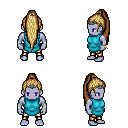
a pixel art fantasy rpg character, male body template, dark elf, purple skin, teal tunic, gold greaves, blonde extra-long topknot hairstyle, iron tiara, bracelets, four views (front, back, left, right), 2x2 character sprite sheet, small pixel art, hard edges, no anti-aliasing